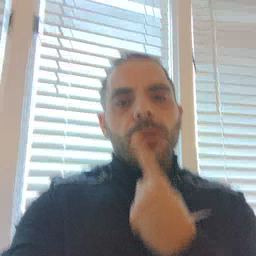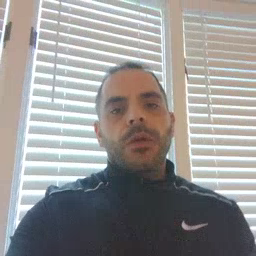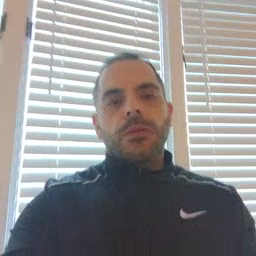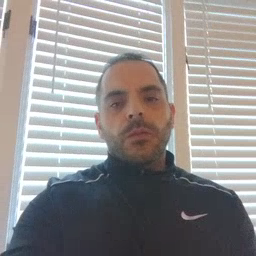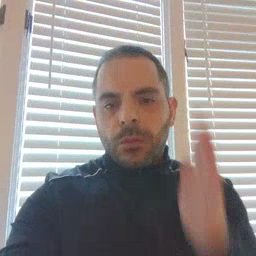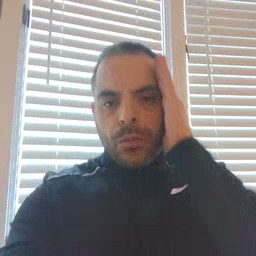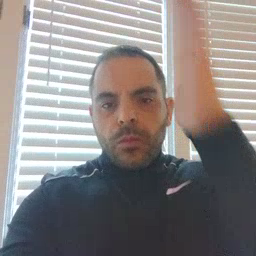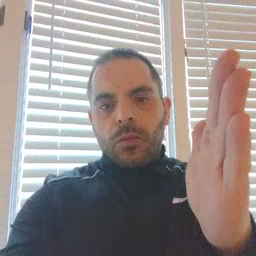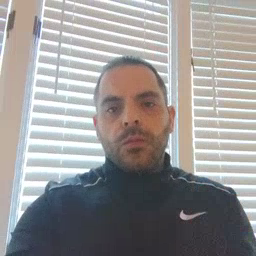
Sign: will